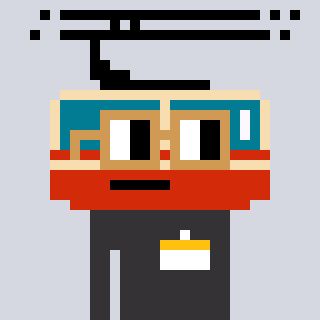
a pixel art character with square brown glasses, a tram wagon-shaped head and a grayscale-colored body on a cool background